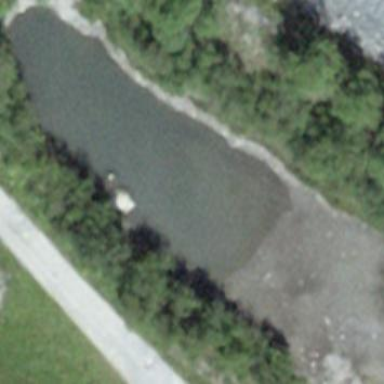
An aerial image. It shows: Pond surrounded by natural water.